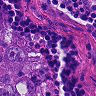
Metastatic tissue present: yes